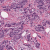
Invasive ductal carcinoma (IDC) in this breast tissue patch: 1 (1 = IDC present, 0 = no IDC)